Field crop: maize
Growth stage: 2
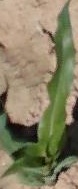
Species: maize